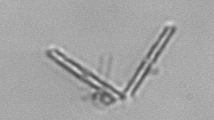
Label: Thalassionema